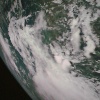
Label: cloud